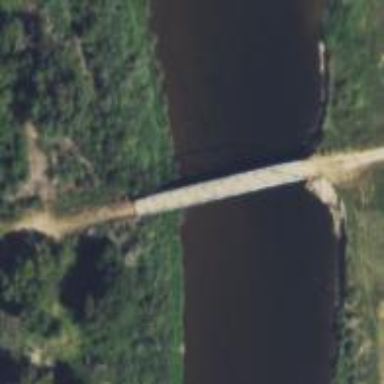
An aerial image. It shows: Track road on bridge.